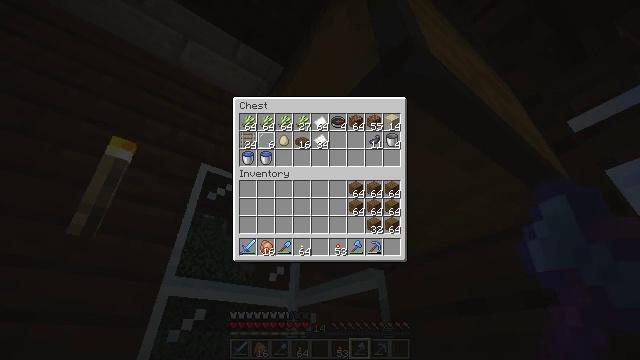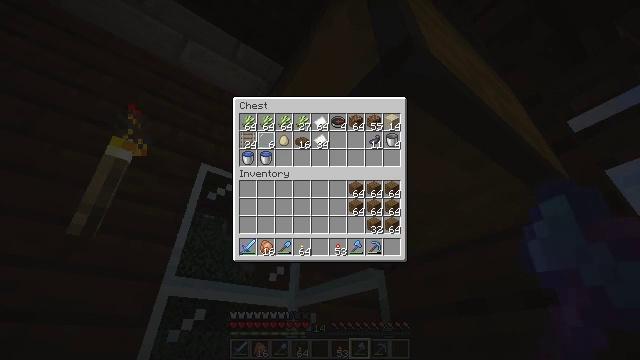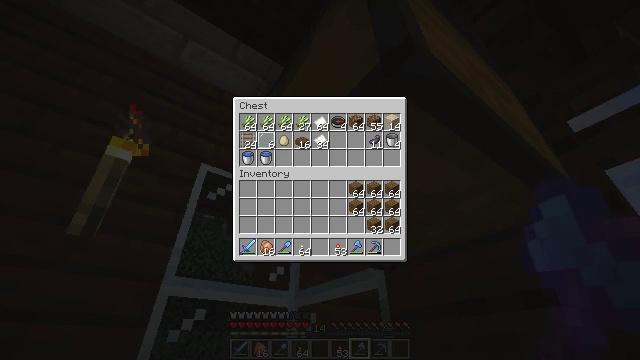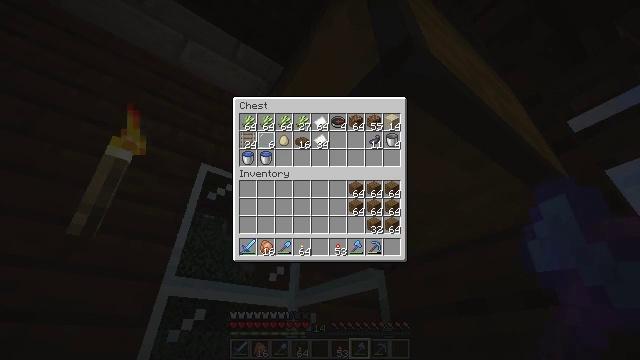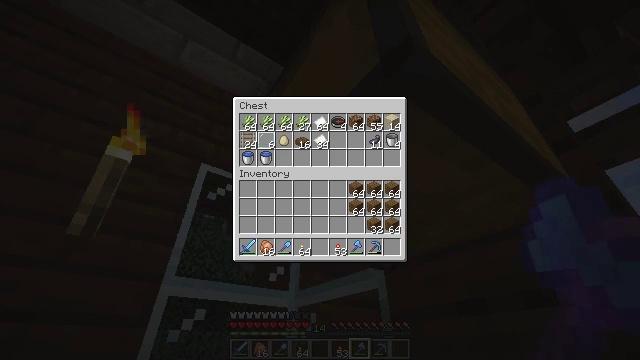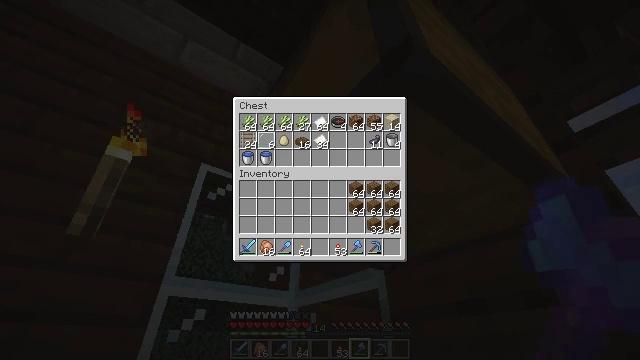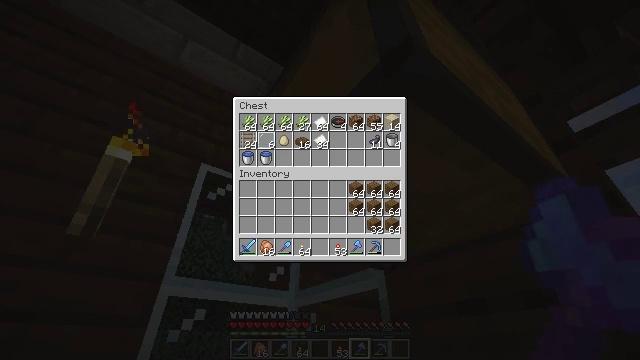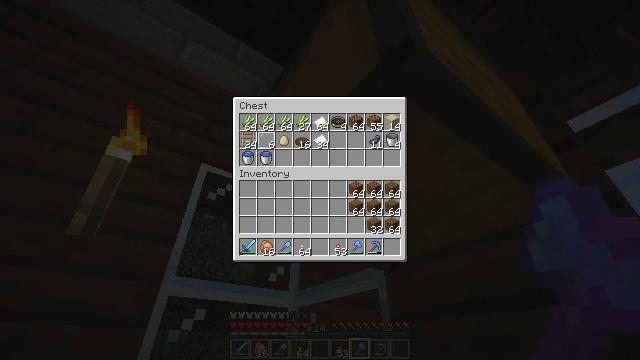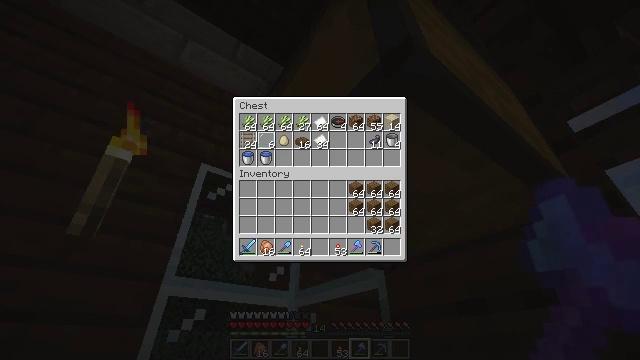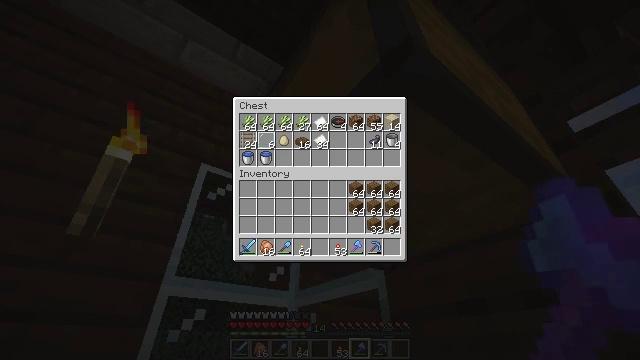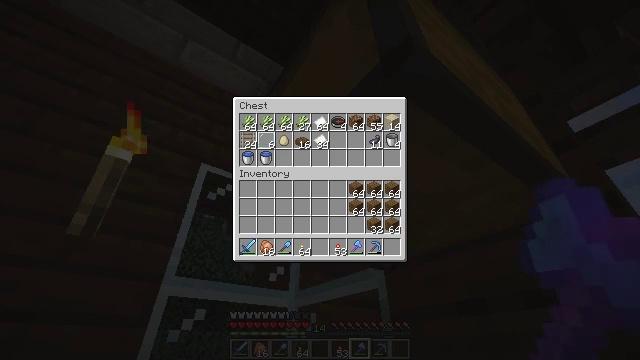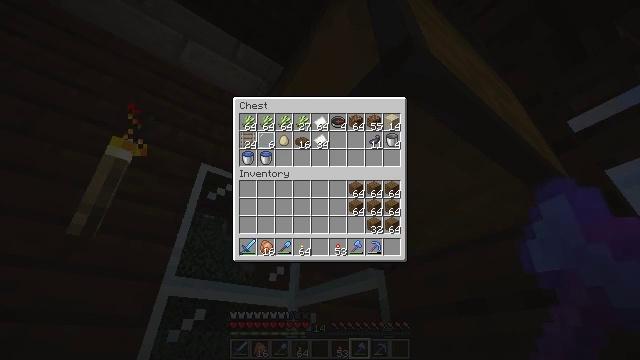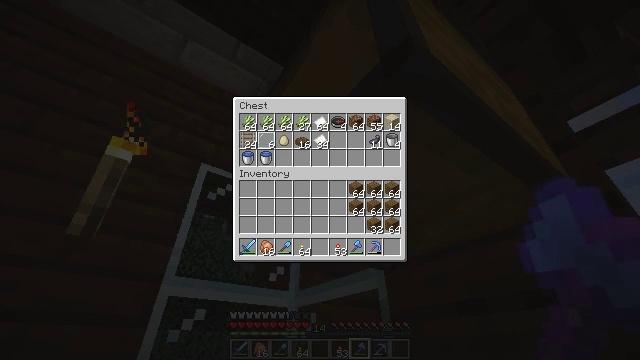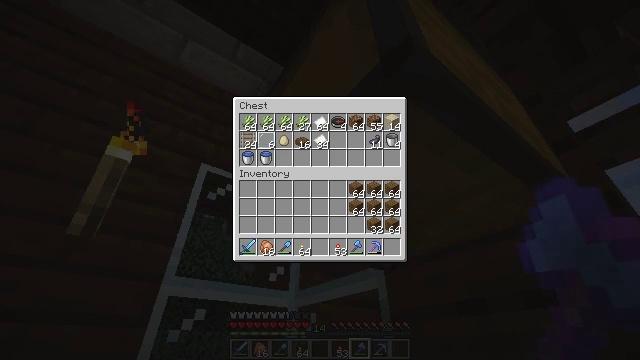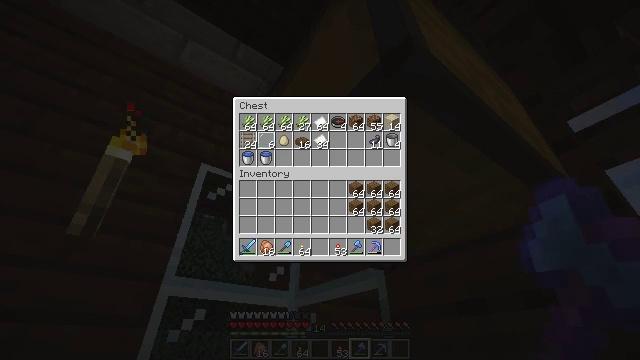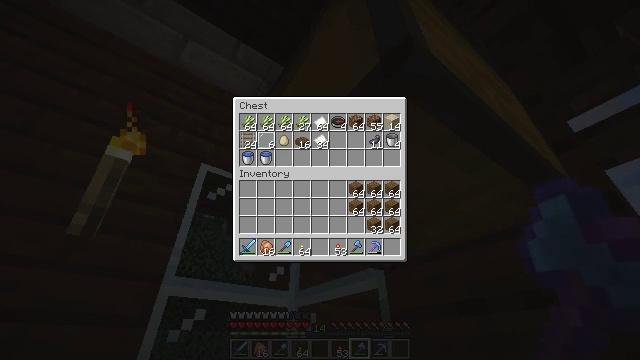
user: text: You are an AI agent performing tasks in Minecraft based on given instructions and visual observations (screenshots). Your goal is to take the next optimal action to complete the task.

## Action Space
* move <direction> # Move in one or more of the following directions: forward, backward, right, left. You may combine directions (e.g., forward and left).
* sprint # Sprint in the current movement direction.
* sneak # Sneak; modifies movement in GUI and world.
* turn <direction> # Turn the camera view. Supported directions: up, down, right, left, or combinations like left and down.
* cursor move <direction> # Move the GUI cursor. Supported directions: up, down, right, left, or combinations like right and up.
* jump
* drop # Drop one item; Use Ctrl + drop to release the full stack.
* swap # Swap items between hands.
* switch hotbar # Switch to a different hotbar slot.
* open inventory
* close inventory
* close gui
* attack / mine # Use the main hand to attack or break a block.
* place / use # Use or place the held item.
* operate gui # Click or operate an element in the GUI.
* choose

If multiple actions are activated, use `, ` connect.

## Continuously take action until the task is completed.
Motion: motion action
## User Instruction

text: Utilize the crafting table to create a brown bed.
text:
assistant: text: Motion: no_op
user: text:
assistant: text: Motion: no_op
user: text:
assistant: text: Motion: no_op
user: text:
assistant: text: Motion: no_op
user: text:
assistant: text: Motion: no_op
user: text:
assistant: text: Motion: no_op
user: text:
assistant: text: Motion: no_op
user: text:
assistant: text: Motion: no_op
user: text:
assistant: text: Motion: no_op
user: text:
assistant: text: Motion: no_op
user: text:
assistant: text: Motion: no_op
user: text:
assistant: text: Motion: no_op
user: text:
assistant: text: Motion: no_op
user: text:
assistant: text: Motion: no_op
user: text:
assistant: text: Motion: no_op
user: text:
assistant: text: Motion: no_op
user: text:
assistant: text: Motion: no_op
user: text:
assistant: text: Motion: no_op
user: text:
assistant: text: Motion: no_op
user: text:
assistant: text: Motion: no_op
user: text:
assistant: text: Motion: no_op
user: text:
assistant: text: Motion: no_op
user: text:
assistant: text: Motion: no_op
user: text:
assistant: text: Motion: no_op
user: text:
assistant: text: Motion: no_op
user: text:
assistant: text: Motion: no_op
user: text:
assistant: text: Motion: no_op
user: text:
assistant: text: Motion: no_op
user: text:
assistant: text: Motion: no_op
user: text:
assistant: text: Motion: no_op